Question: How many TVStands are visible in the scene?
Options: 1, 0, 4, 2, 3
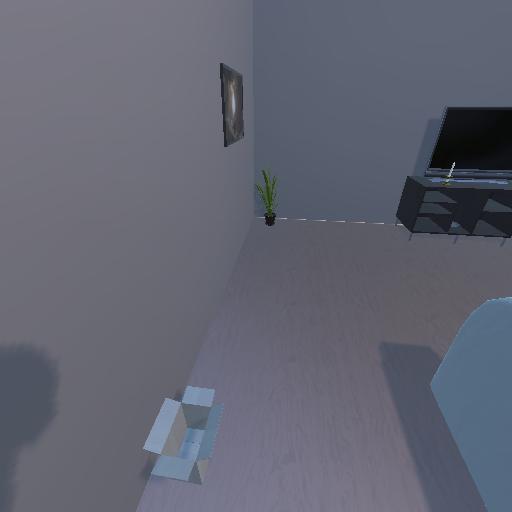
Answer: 1